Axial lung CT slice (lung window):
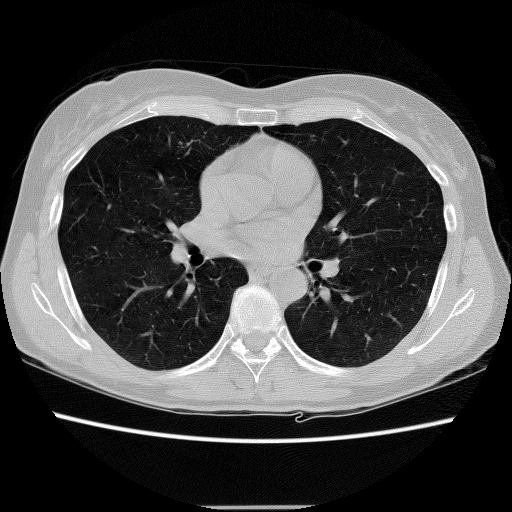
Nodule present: no